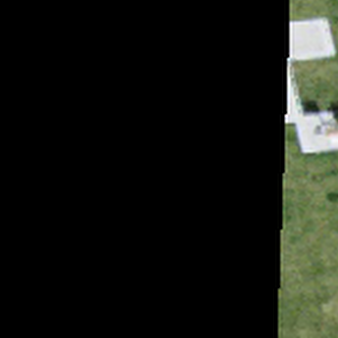
Label: other